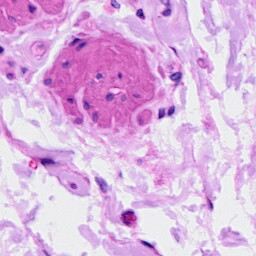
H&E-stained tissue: Ovarian